Field crop: maize
Growth stage: 2
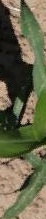
Species: maize